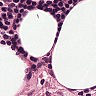
Metastatic tissue present: no